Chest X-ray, AP view. Patient: 54 years old, sex F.
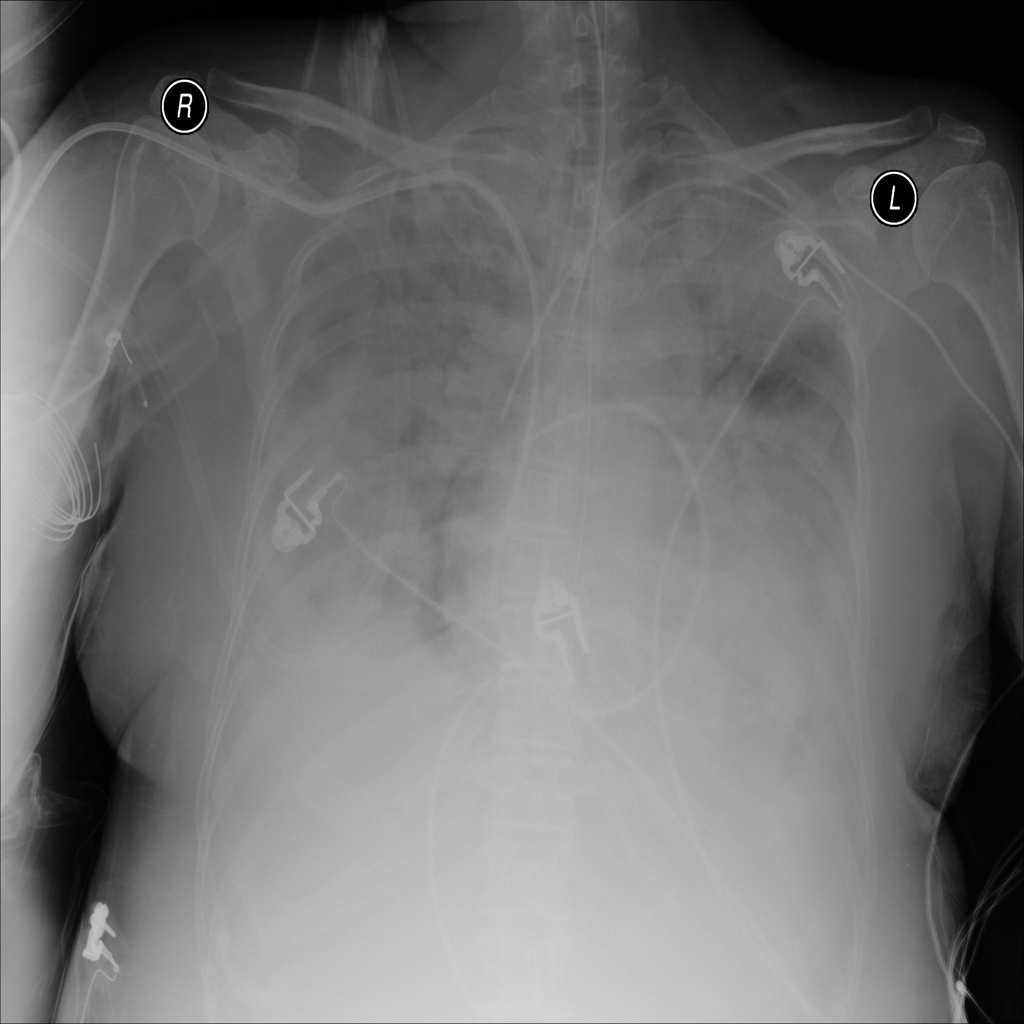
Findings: Edema, Infiltration